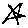
Label: star